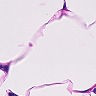
Metastatic tissue present: no